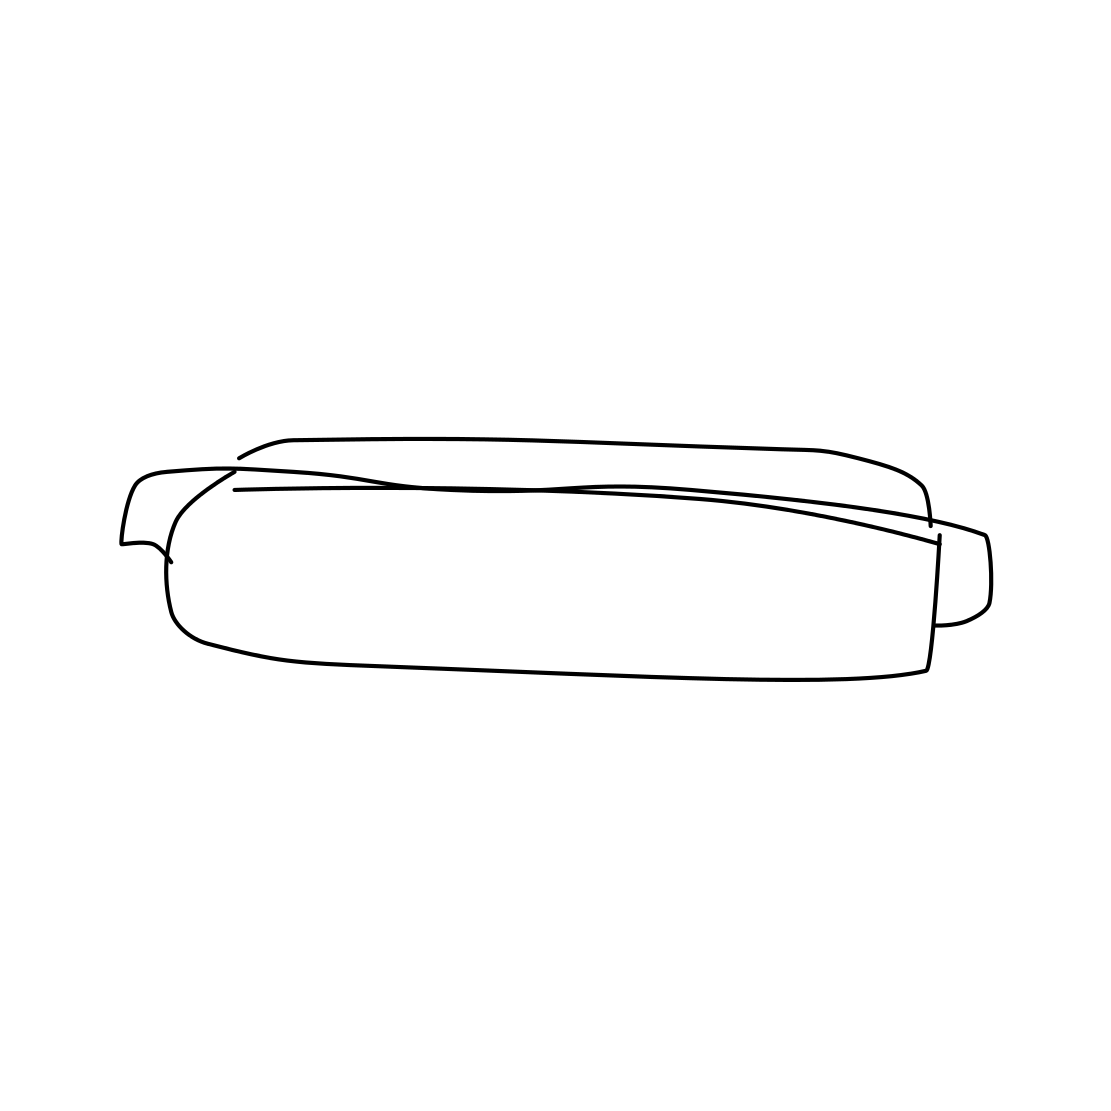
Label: hot-dog